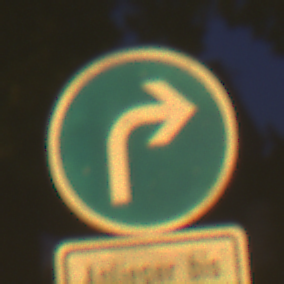
Verkehrszeichen: VorgeschriebeneFahrtrichtungRechts
Zusatzzeichen unten: SonstigeFahrzeugePersonengruppenFrei3
Umgebung: Outdoor, Urban
Tageszeit: Night
Wetter: Clear
Licht: Artificial
Jahreszeit: NotSpecified
Kontrast: HighContrast